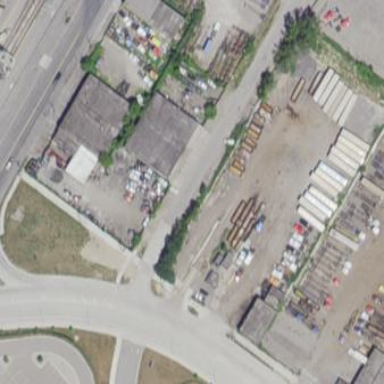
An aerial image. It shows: Industrial area.